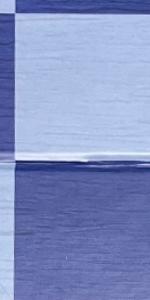
Label: Empty